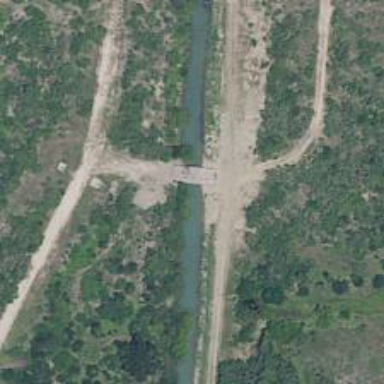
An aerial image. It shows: Culvert tunnel crossing over canal.